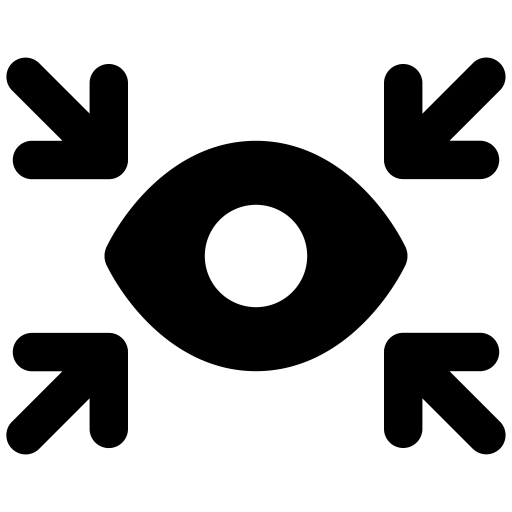
Tags: icon, FontAwesome, fa-icon, solid, arrows, to, eye